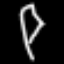
Label: diamond